Interaction volume radius: 10 \u00c5
Interaction volume height: 10 \u00c5
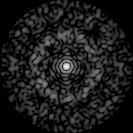
Disorder parameter: 0.8325